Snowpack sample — Loveland Pass, Silver Plume, Colorado, USA (2/11/26, 12:00 PM MST)
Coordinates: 39.663, -105.886
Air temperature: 35 °F
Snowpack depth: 82 cm
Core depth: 10 cm
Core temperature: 17.6 °F
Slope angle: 13°, slope face: 12°
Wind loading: high
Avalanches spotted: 1
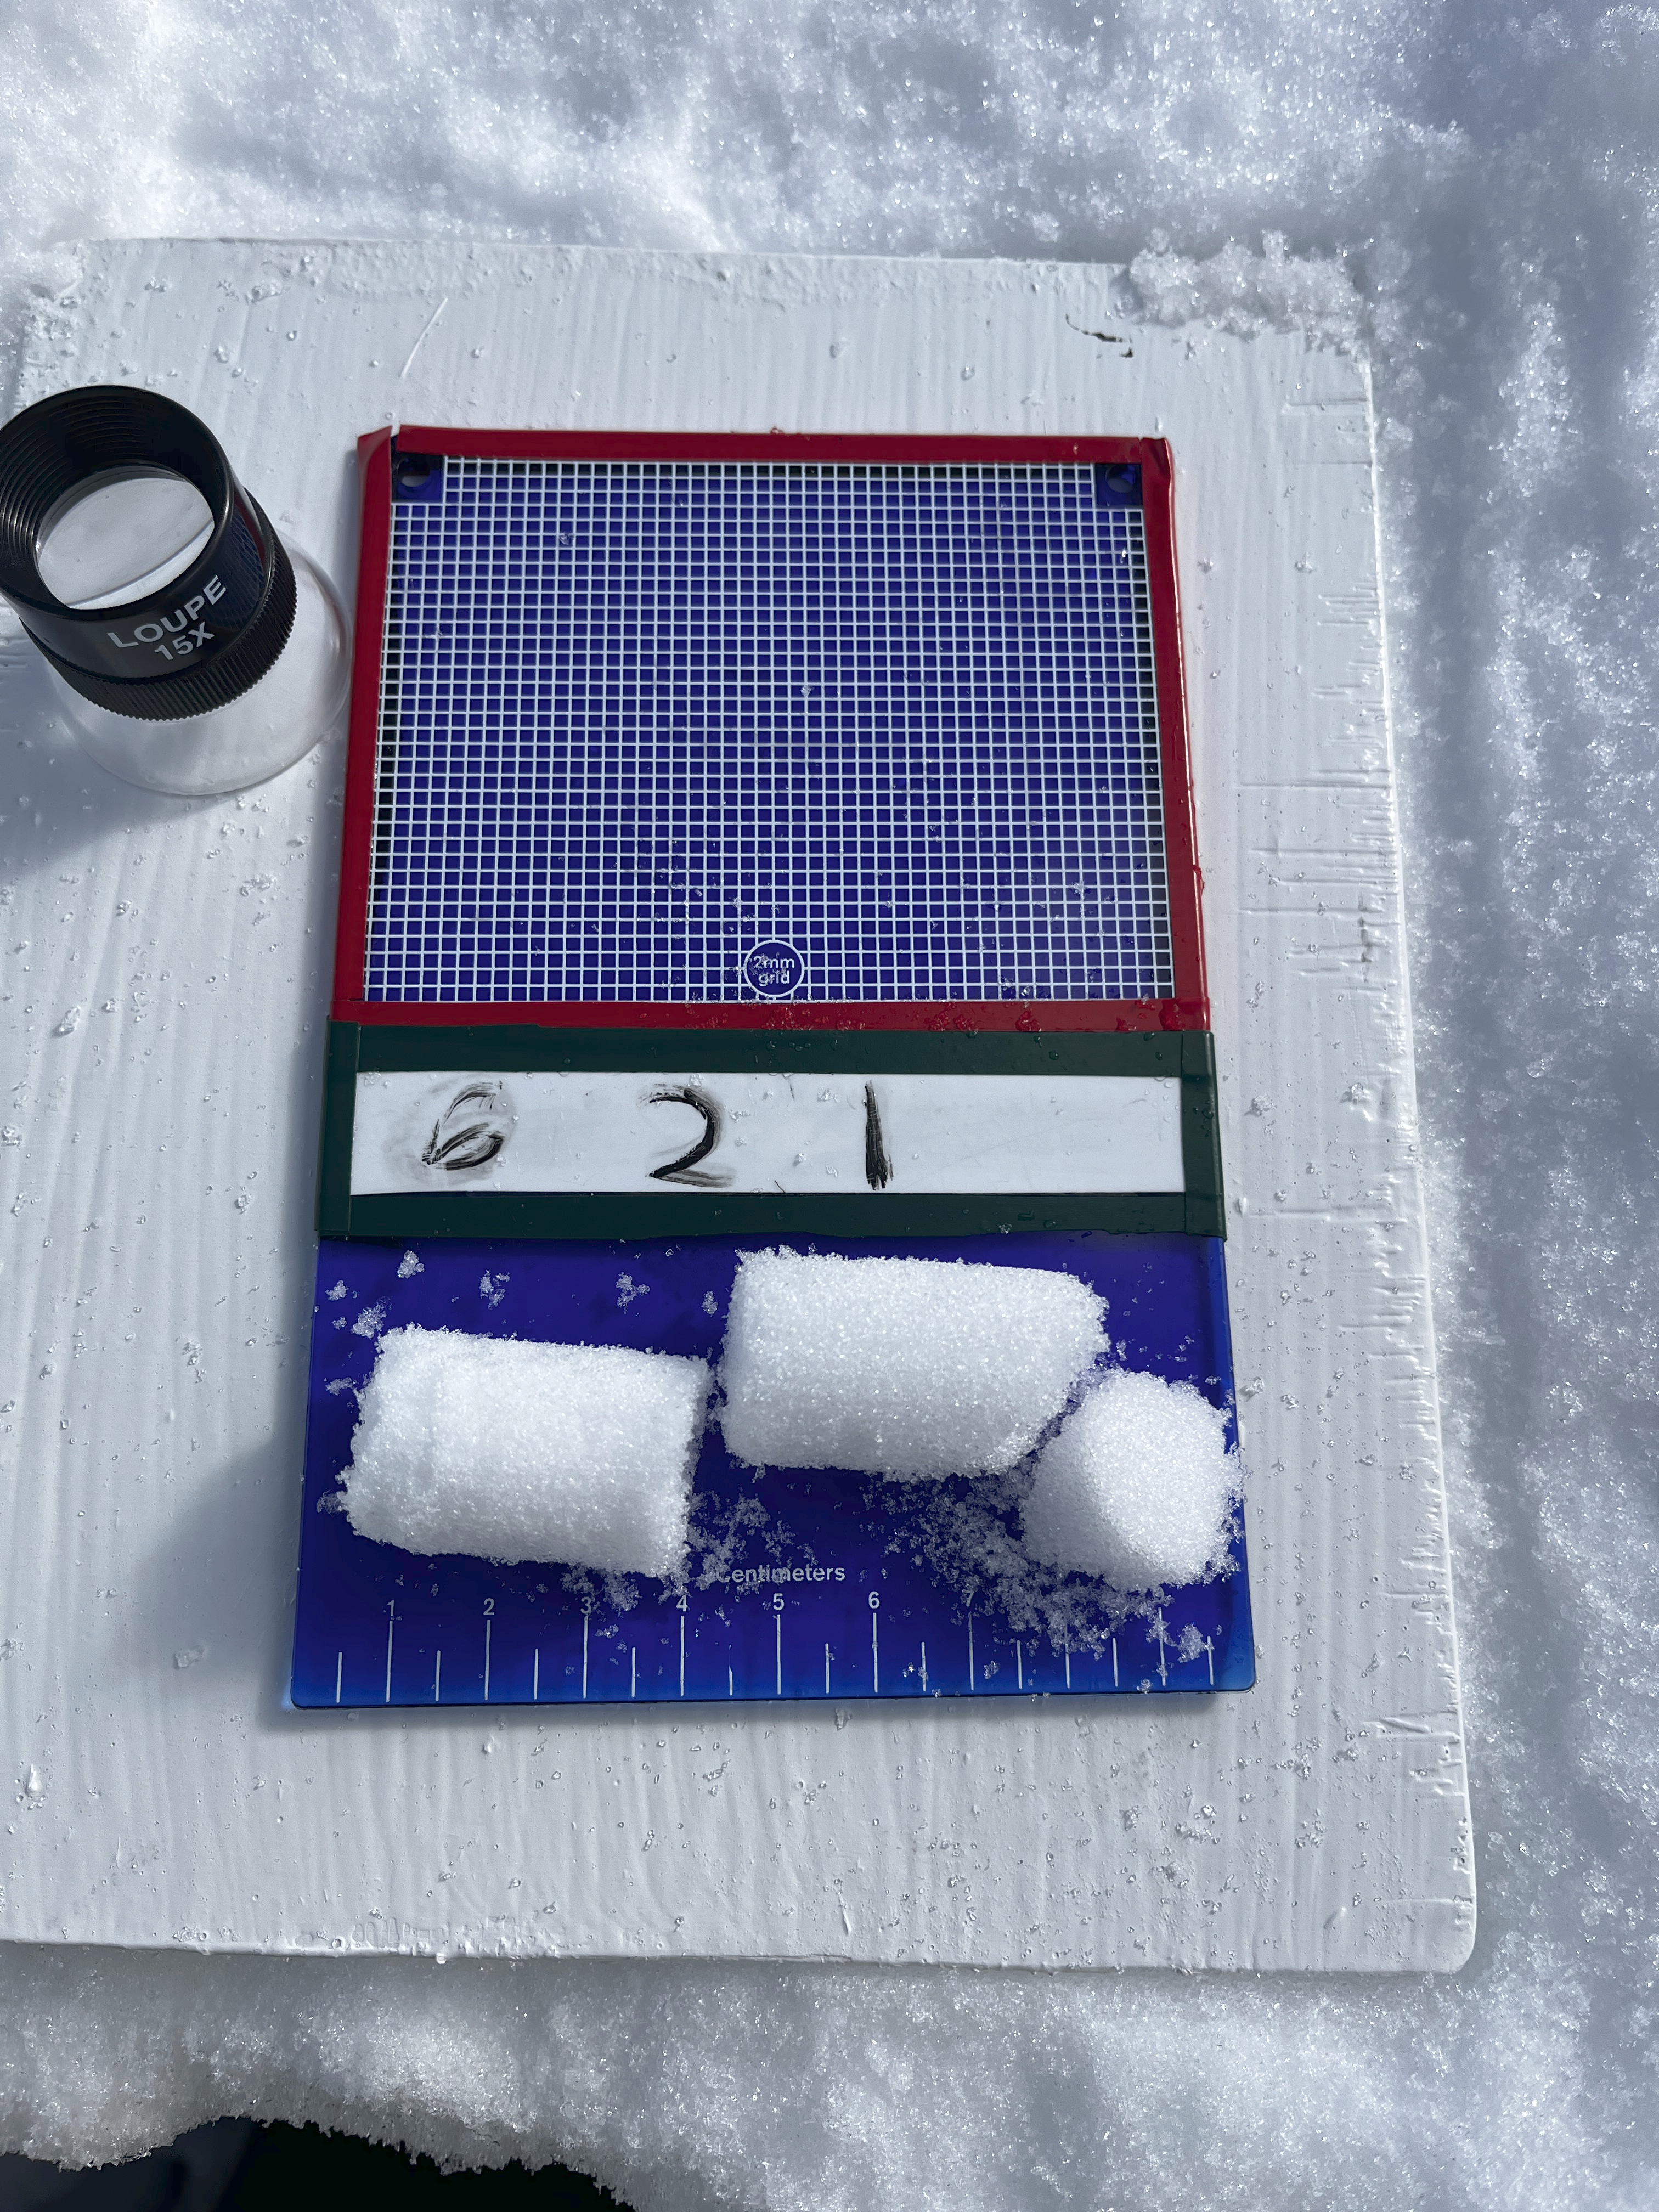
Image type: crystal_card
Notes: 1 small avalanche spotted on the north side of the bowl, lots of wind loading